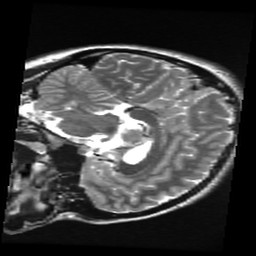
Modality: T2w
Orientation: sagittal
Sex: female
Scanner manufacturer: ge
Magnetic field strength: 3 T
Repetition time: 5 s
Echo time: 0.1015 s